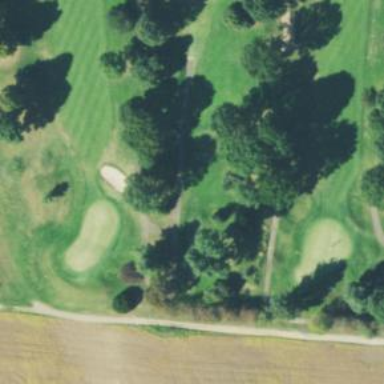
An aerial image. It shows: Path used for both walking and golf.